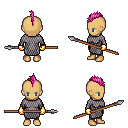
a pixel art fantasy rpg character, female body template, human, tanned skin, chain mail, teal pants, pink mohawk hairstyle, gold gloves, spear, four views (front, back, left, right), 2x2 character sprite sheet, small pixel art, hard edges, no anti-aliasing